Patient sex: M
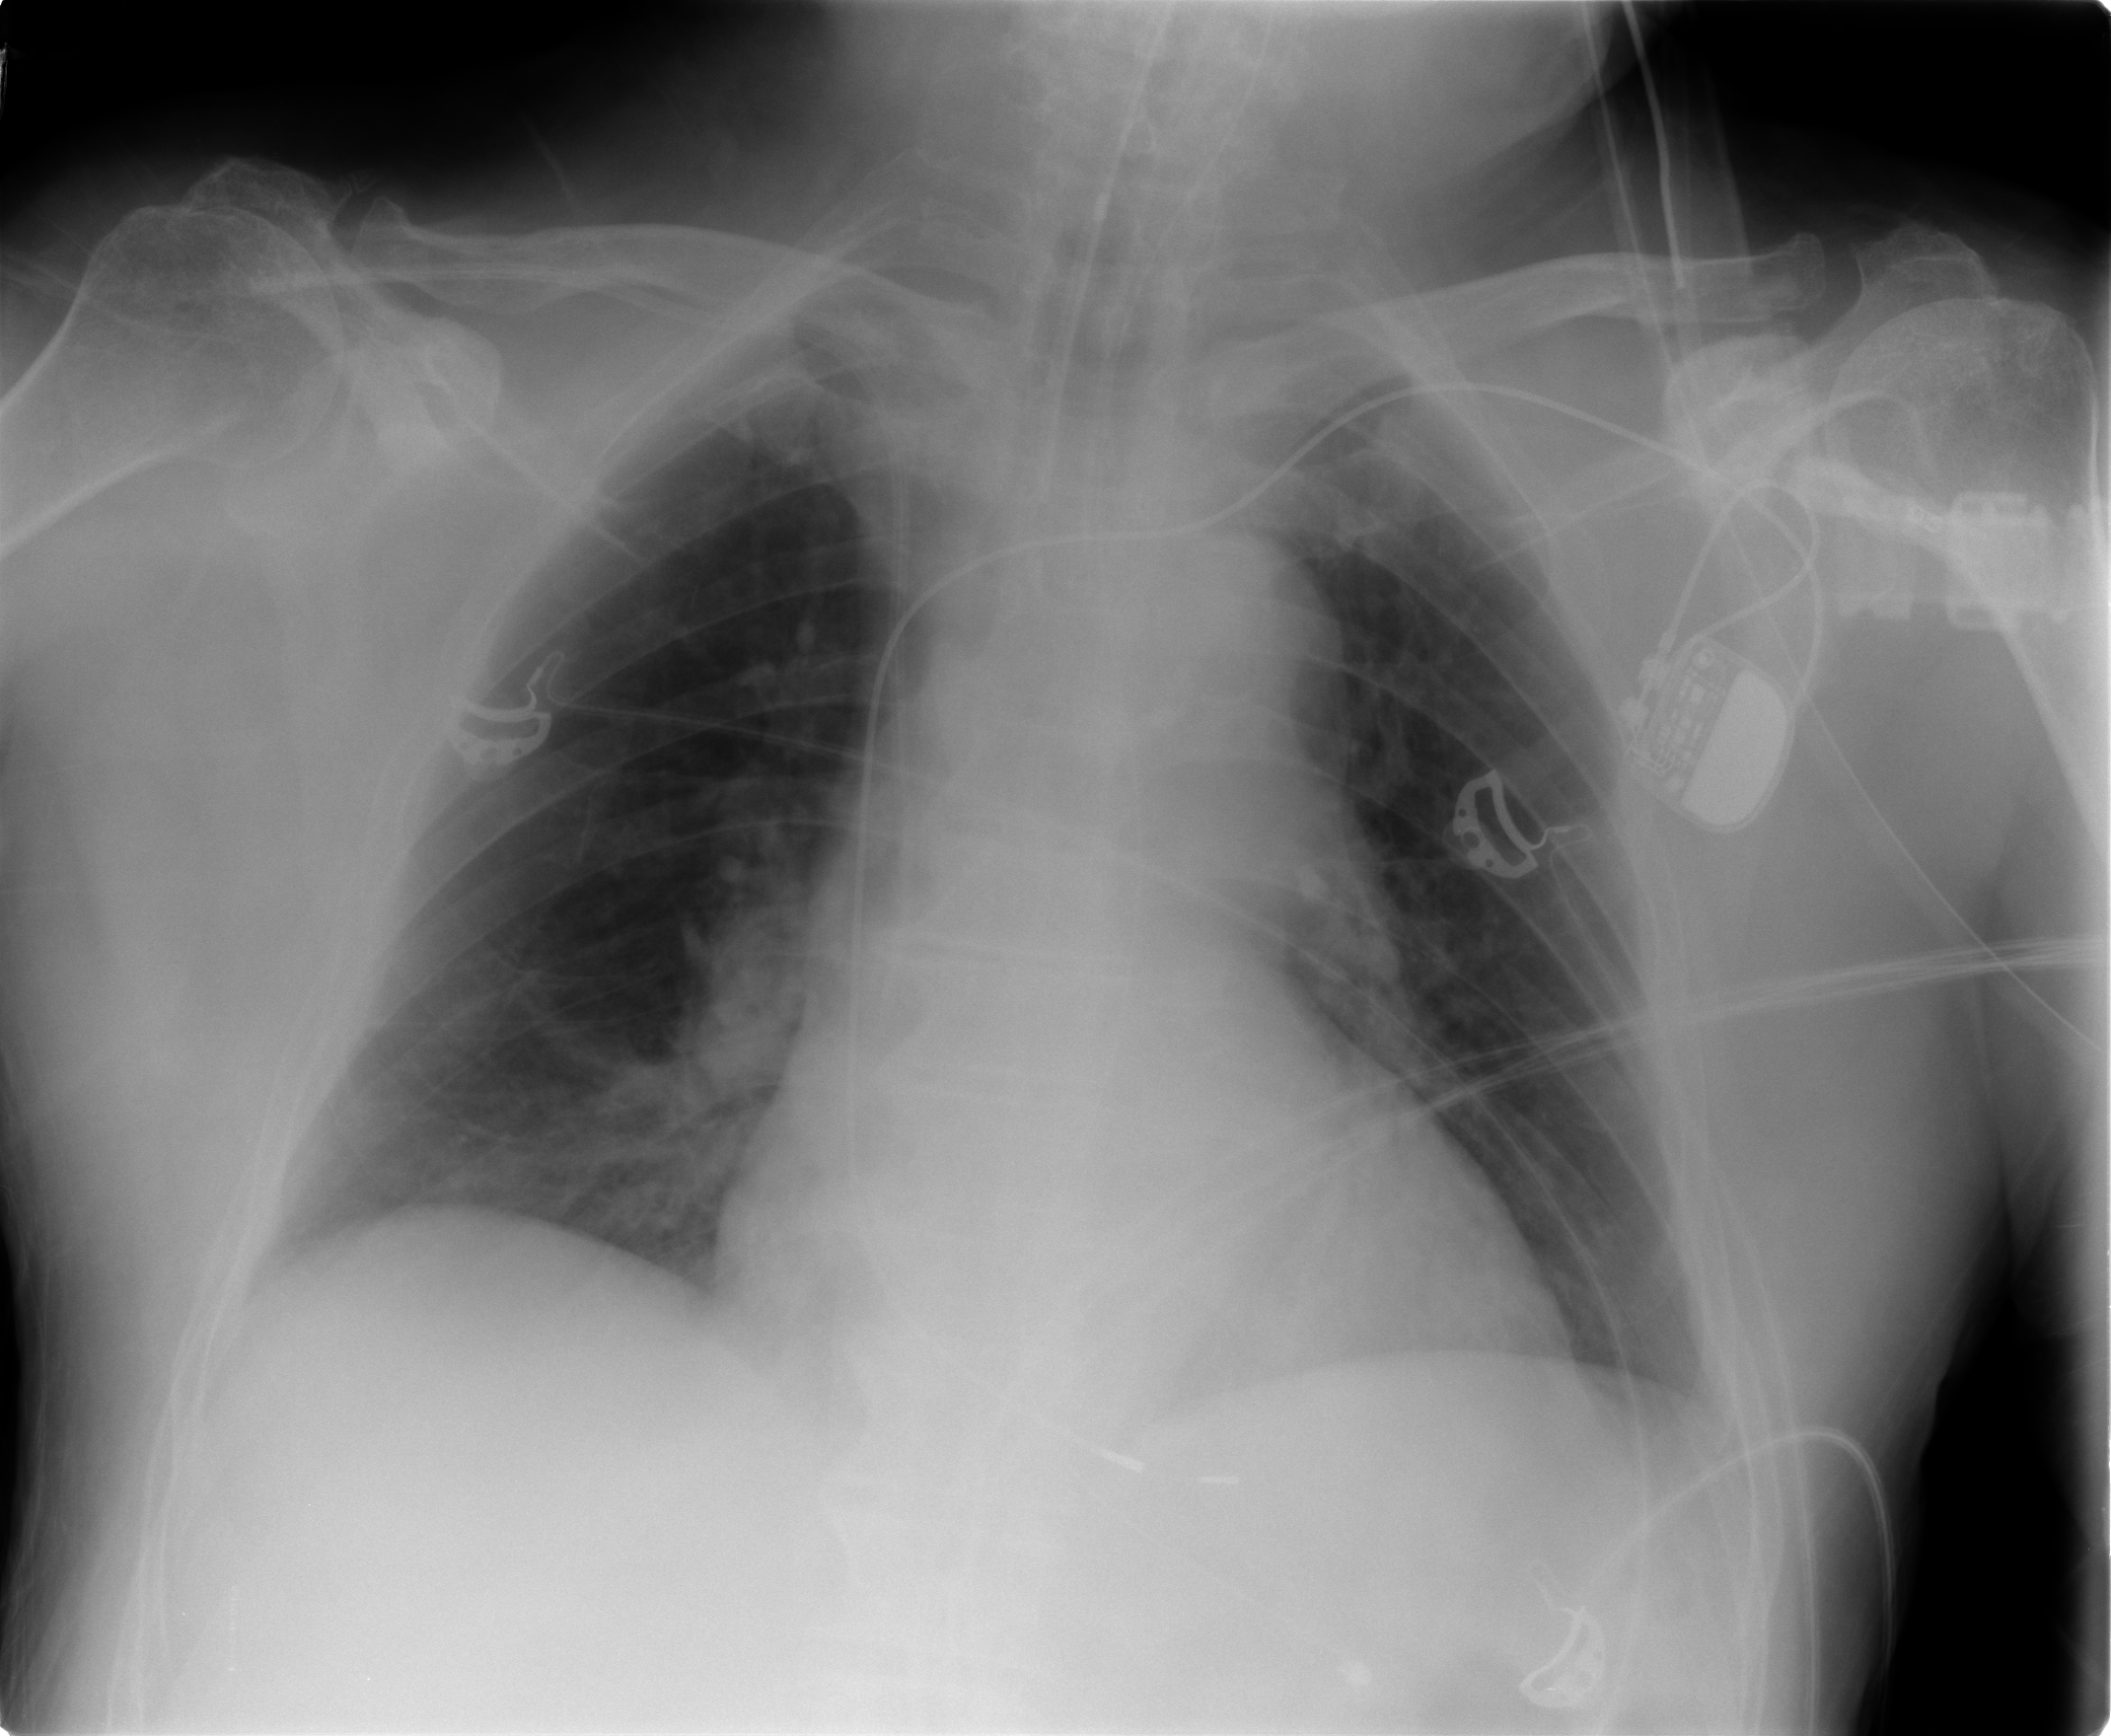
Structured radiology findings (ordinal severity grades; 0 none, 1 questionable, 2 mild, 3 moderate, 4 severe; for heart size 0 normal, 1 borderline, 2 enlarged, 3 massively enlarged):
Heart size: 1
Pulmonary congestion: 2
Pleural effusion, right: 0
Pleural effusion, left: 0
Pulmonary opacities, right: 1
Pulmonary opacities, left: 2
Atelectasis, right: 2
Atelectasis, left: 1